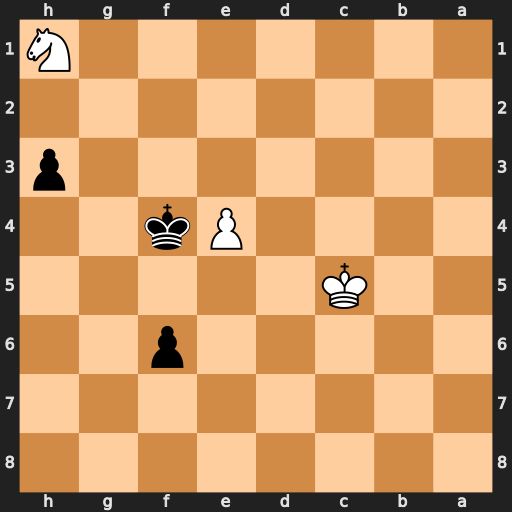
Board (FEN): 8/8/5p2/2K5/4Pk2/7p/8/7N
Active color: b
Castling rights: -
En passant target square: -
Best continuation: Kf3 Kd4 Kg2 Ke3 Kxh1 Kf2 Kh2